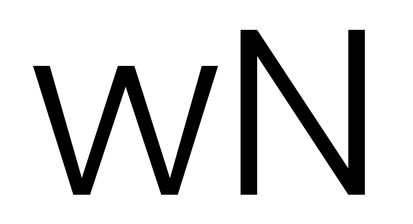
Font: Poppins-Light